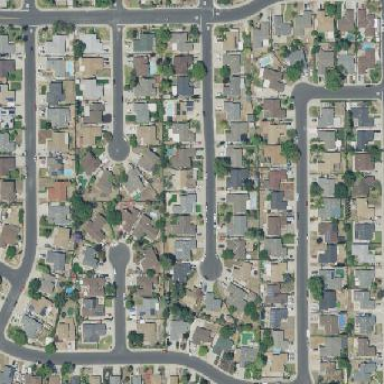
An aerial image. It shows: Single-family residential area.